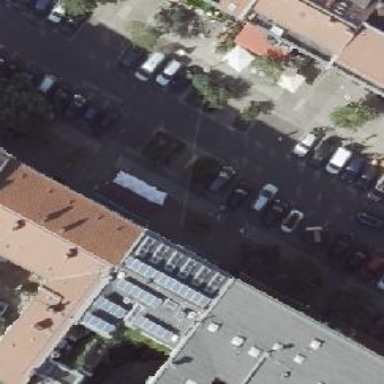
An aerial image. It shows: Unmarked crossing with traffic calming table on the road.